Question: How can I make two controls share the same height. I have set the Size to be the same for both controls but when I run it, I am seeing a difference.
'''
this.txtUserName.Size = new System.Drawing.Size(382, 45);
this.btnLogin.Size = new System.Drawing.Size(75, 45);
'''

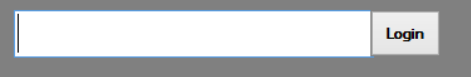
Answer: Actually both the same 'Height' as you set them. However in order to accomodate various 'BorderStyles' (or 'FlatStyles' as it is called in the case of 'Buttons') the full size is not always .
So, the 'Button' will to be pixel smaller on each side than the 'Height' is has with these (current) appearances:
'''
button1.FlatStyle = FlatStyle.Standard
button1.FlatStyle = FlatStyle.System
'''
The full Size will be visible with
'''
button1.FlatStyle = FlatStyle.Popup
button1.FlatStyle = FlatStyle.Flat
'''
If you are sure about your choice of 'FlatStyle' you may want to adapt their Height (and Location!) accordingly..
To further complicate thing the 'TextBox''s visible Height will change if you set its BorderStyle from 'FixedSingle' or 'Fixed3D' to 'None': It will shrink by (!) pixels..
Note that as far as I remember, all those details of the borderstyles depend on the Windows version & Visual Styles on the target machine.. I am running W8.1 here